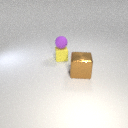
small yellow rubber cube to the left of large brown metal cube